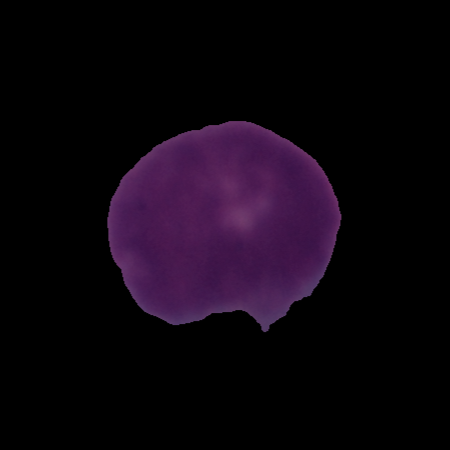
Label: cancer